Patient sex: M
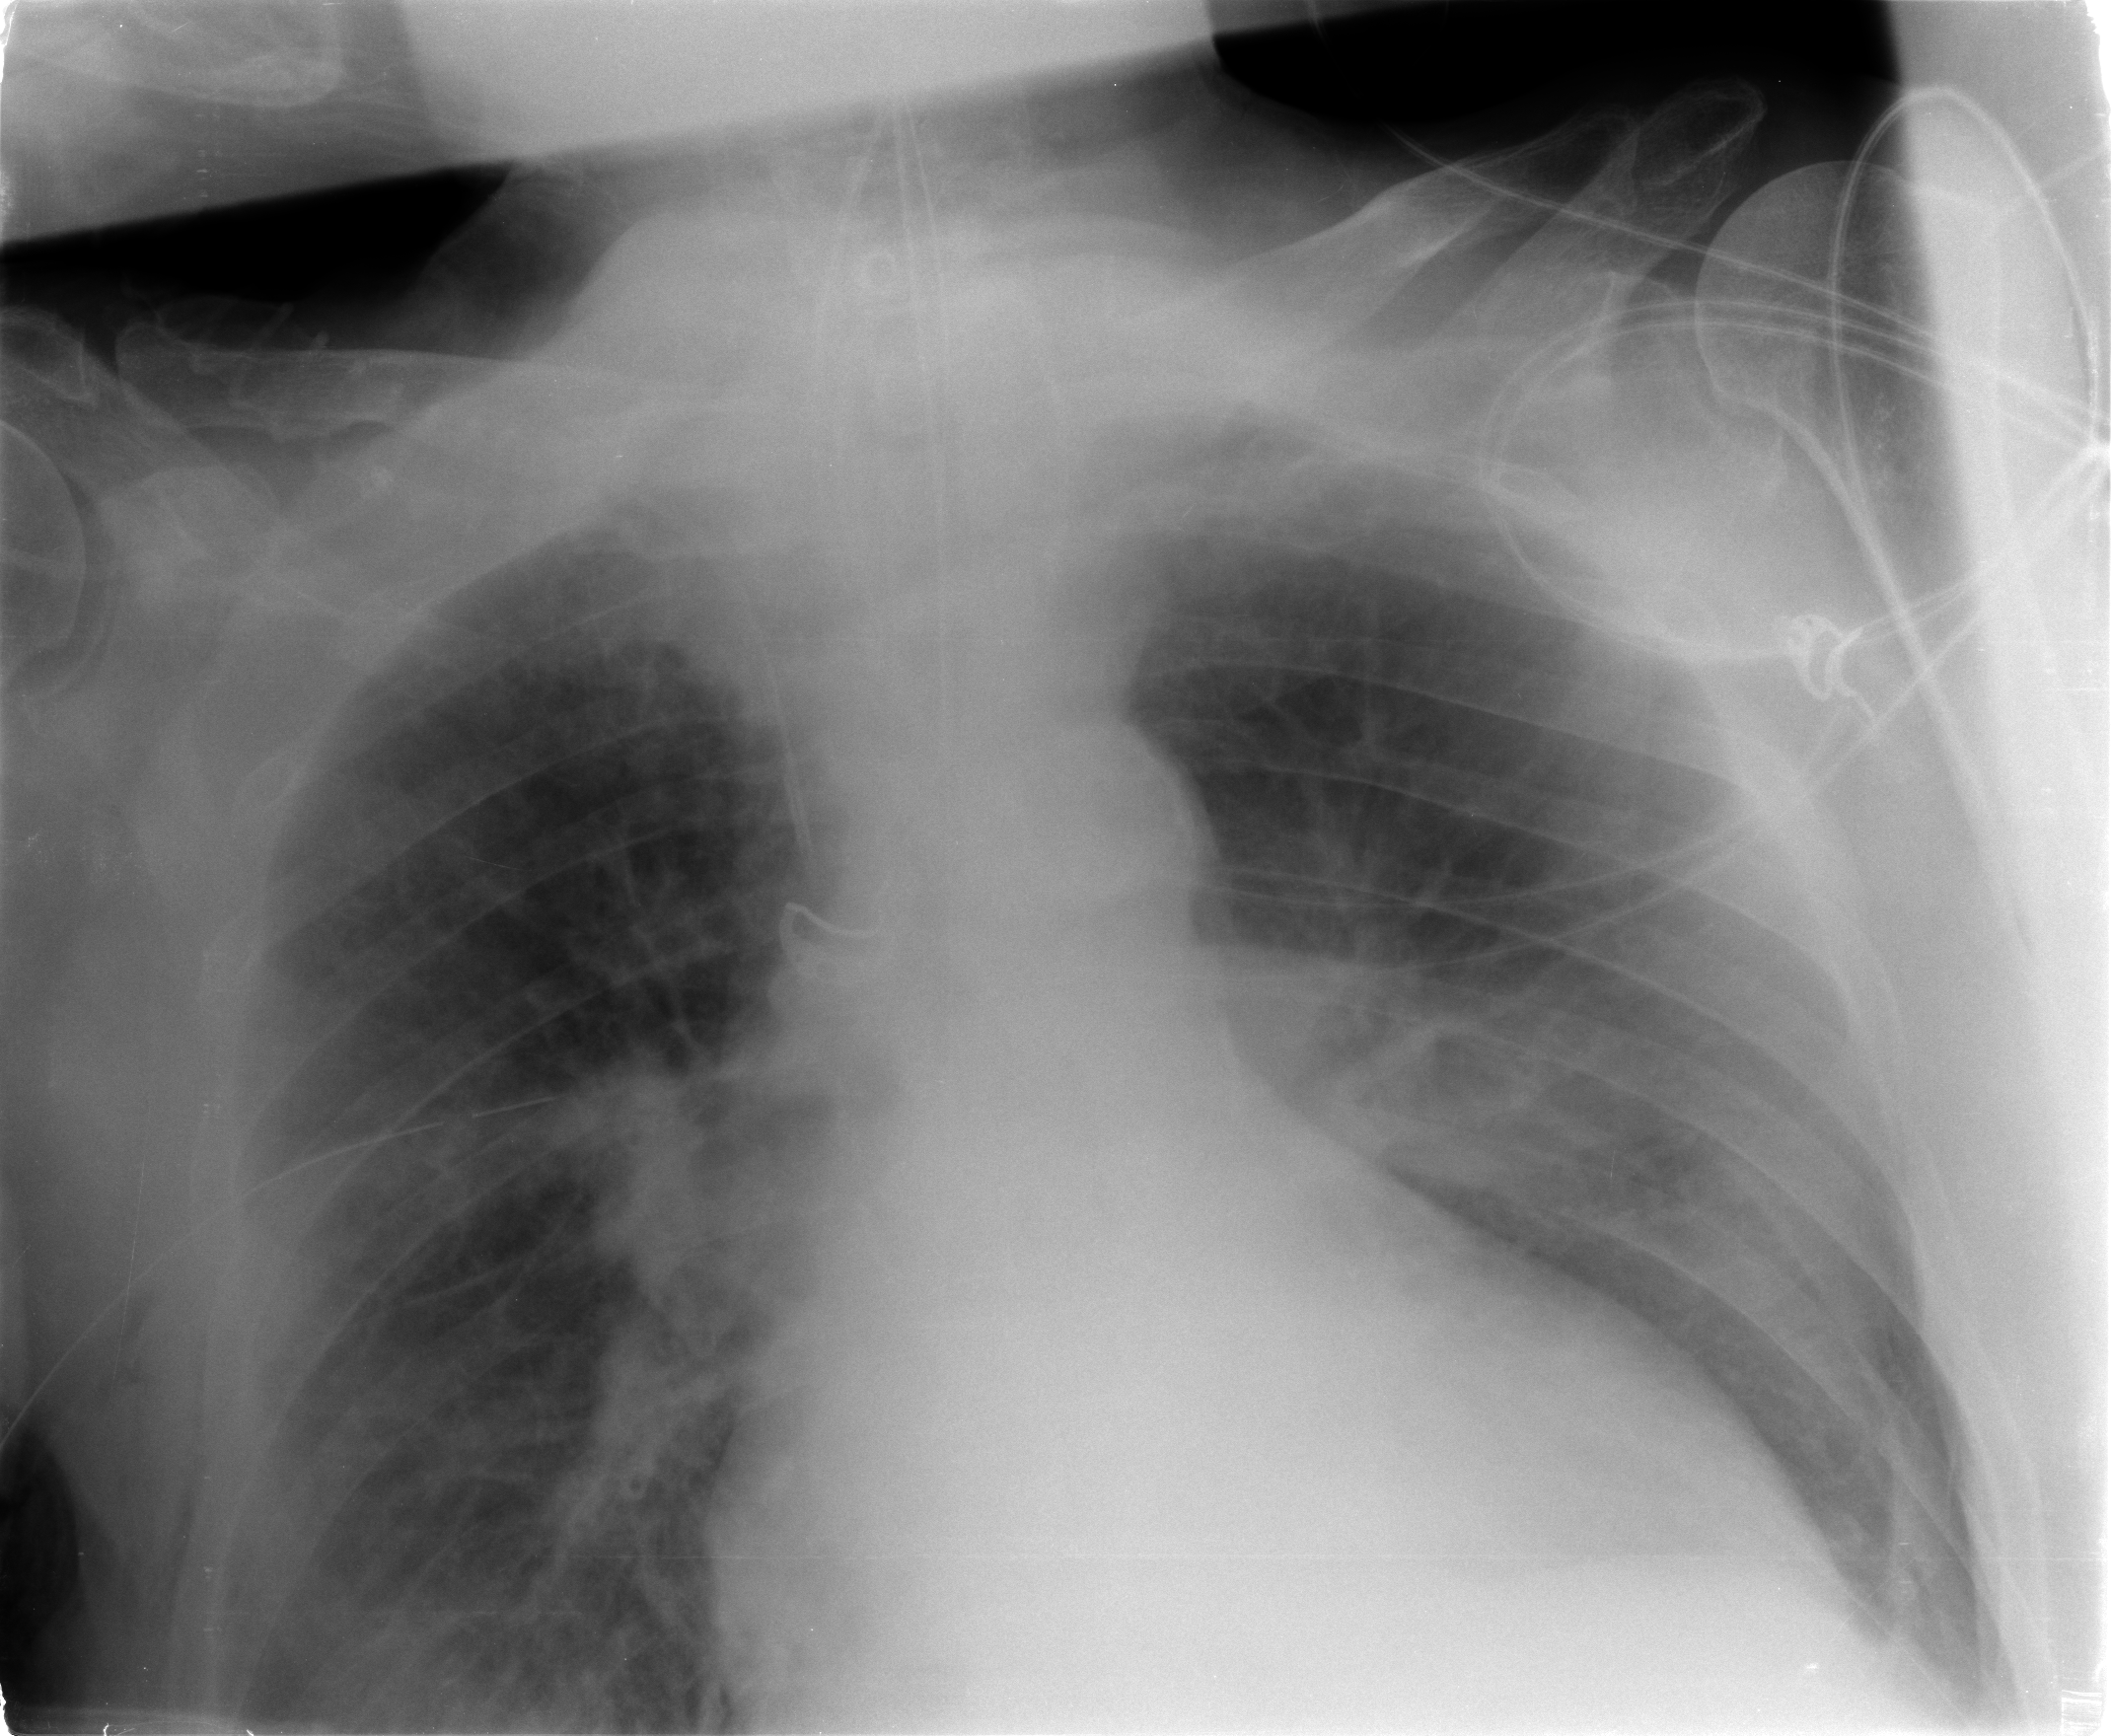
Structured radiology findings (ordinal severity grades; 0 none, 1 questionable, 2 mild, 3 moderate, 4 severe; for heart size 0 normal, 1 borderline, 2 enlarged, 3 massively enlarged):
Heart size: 2
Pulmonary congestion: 2
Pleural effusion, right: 0
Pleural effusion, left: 2
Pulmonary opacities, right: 0
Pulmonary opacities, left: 0
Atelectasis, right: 2
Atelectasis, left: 0